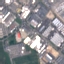
Land use / land cover class: Industrial